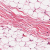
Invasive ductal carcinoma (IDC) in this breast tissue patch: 0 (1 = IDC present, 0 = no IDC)